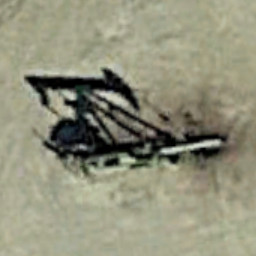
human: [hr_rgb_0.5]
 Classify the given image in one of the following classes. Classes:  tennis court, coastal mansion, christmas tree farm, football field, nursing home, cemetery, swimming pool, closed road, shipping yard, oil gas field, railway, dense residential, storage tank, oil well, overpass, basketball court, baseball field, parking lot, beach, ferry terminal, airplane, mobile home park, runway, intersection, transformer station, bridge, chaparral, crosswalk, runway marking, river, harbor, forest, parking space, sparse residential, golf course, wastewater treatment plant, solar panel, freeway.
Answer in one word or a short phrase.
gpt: oil well